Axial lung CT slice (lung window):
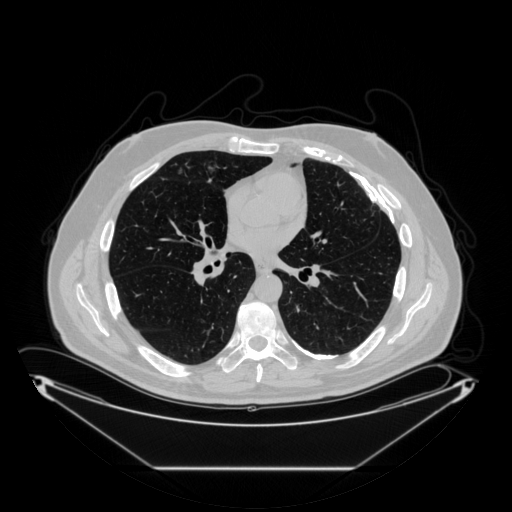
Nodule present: no